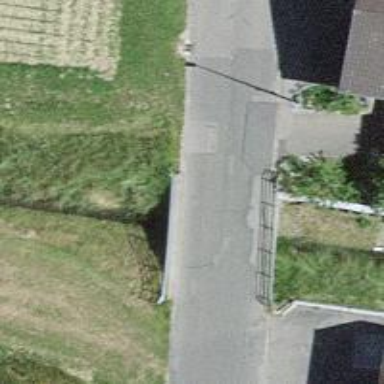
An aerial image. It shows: Tertiary road with bridge.